The plot is a Morlet-wavelet scalogram of a rotor-rig vibration measurement. Determine the machine's mechanical condition. Answer with exactly one of: normal, misalignment, unbalance, looseness.
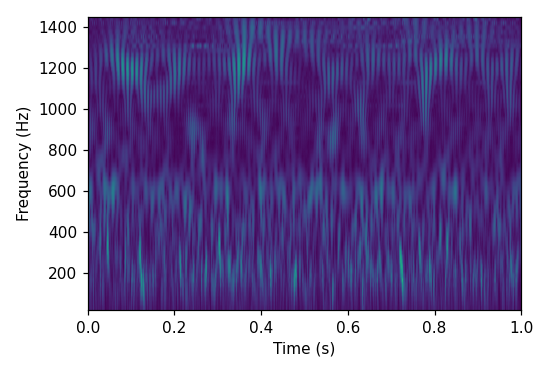
Answer: misalignment